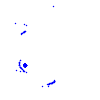
Particle: kaon